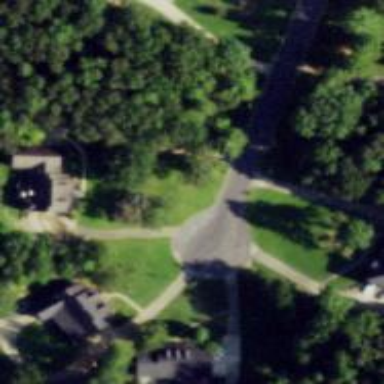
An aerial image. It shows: Turning circle on the road.